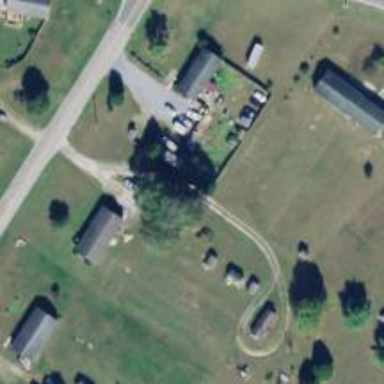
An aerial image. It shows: Driveway.